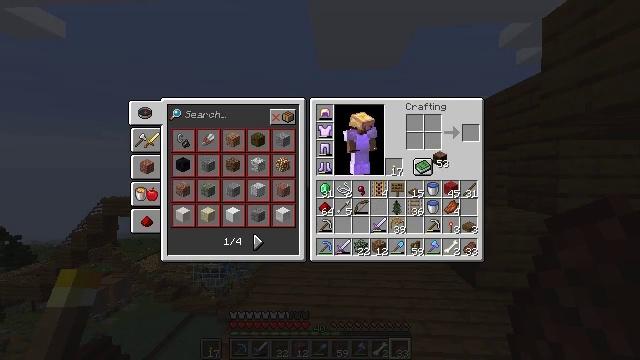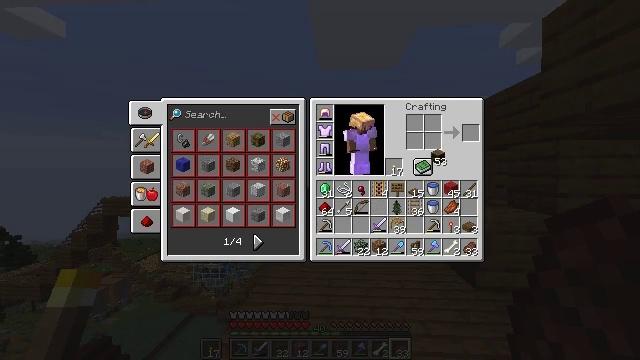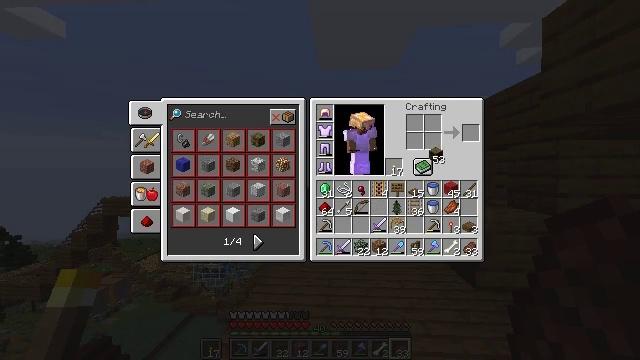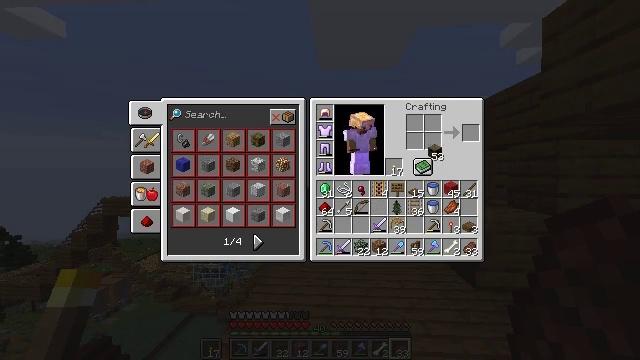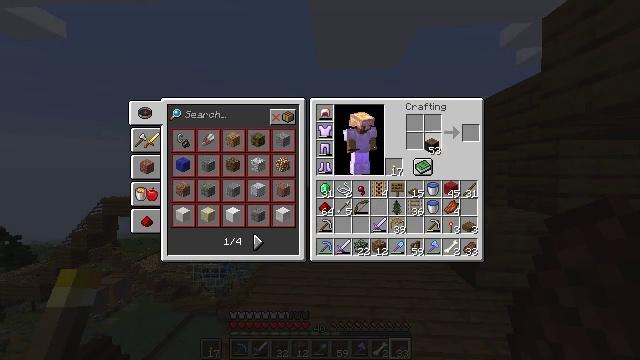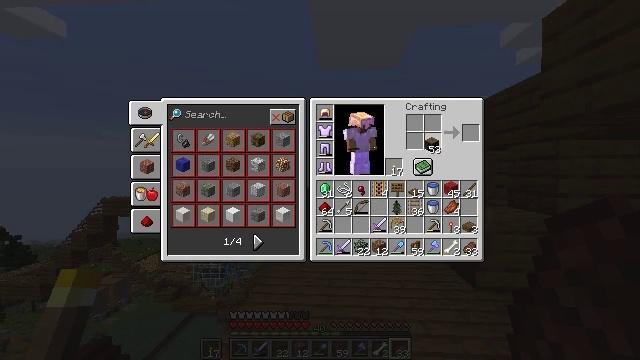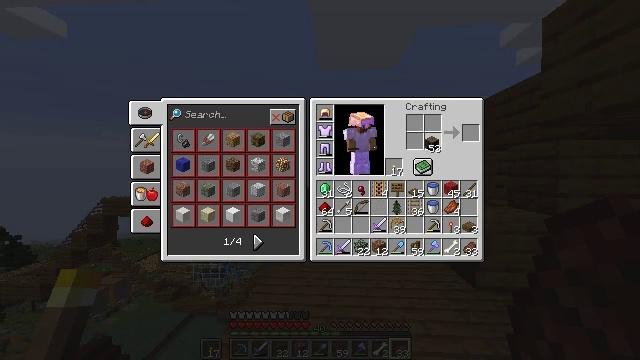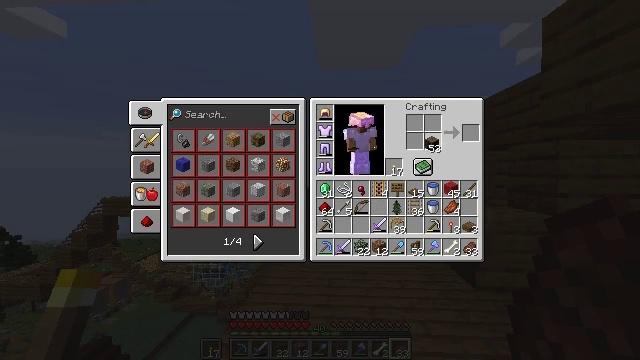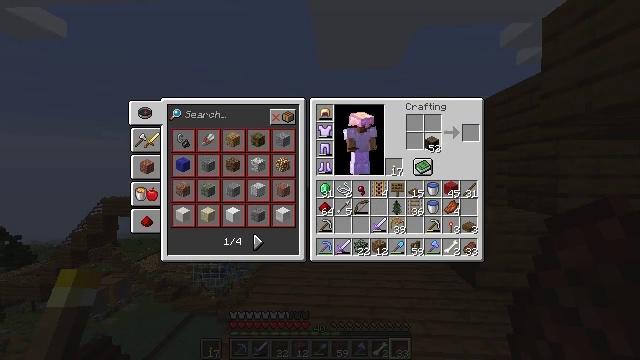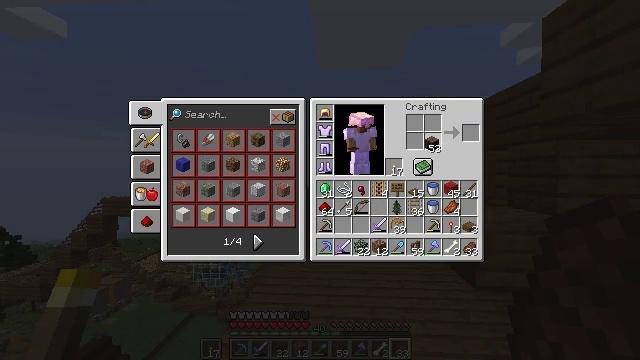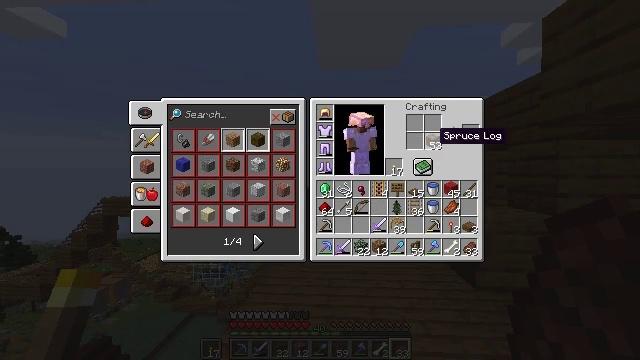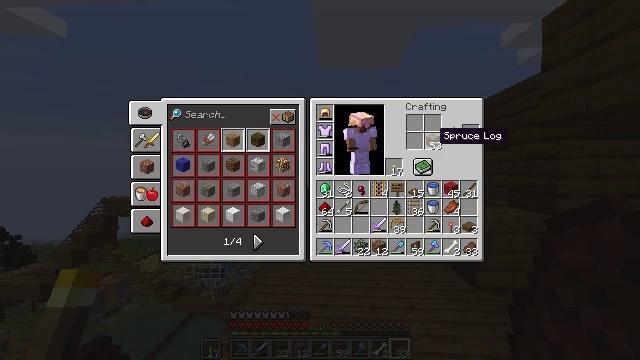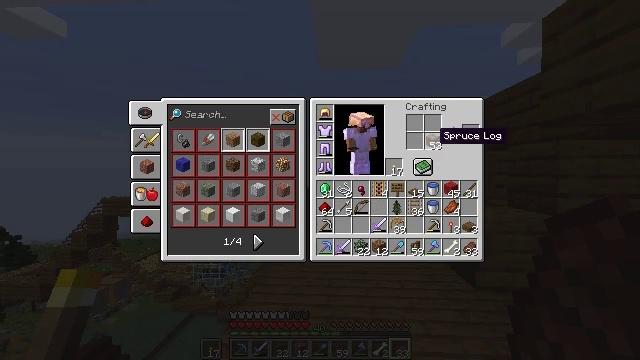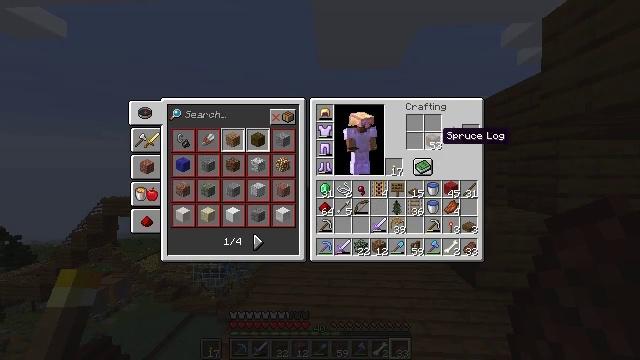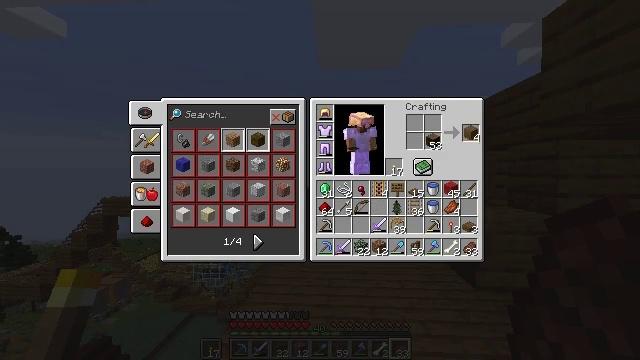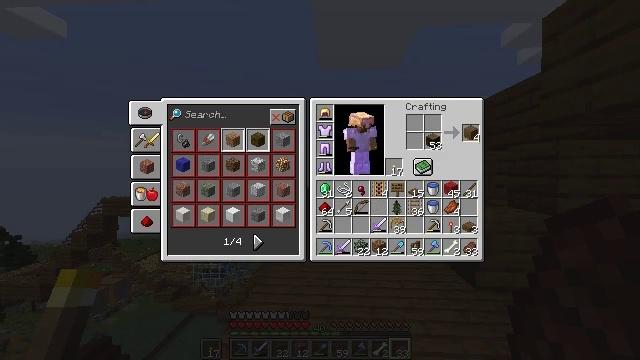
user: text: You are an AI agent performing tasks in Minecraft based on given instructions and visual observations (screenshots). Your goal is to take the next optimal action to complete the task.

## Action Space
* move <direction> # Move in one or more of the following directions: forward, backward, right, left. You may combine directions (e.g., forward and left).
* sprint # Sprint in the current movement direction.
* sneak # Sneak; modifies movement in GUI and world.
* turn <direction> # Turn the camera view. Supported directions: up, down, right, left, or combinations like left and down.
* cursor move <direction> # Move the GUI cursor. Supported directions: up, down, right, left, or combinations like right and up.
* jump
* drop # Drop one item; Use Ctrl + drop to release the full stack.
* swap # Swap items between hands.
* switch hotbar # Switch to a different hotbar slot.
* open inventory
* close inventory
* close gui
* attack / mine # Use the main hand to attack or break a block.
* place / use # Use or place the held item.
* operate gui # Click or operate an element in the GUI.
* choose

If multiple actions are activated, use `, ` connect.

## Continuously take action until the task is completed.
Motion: motion action
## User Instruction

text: Convert spruce logs into planks.
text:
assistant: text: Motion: no_op
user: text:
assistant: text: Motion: no_op
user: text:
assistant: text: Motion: no_op
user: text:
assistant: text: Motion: no_op
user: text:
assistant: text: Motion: no_op
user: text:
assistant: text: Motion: no_op
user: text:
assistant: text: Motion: no_op
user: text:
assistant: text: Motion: operate gui
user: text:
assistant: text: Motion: operate gui
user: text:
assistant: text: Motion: no_op
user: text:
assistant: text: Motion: no_op
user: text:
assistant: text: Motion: no_op
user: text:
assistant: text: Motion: sneak
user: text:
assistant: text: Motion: sneak, cursor move right
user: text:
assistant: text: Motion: sneak, cursor move right
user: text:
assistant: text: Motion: sneak, cursor move right
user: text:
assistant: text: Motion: sneak
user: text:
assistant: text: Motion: sneak
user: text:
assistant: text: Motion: sneak
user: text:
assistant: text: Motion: sneak
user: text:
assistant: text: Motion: sneak
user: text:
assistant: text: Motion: sneak, operate gui
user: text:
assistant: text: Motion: sneak, operate gui
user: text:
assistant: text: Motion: sneak, operate gui
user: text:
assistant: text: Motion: sneak
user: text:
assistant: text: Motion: sneak
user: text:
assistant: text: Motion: sneak